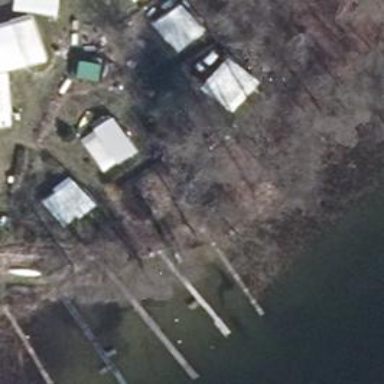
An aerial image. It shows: Man-made pier.